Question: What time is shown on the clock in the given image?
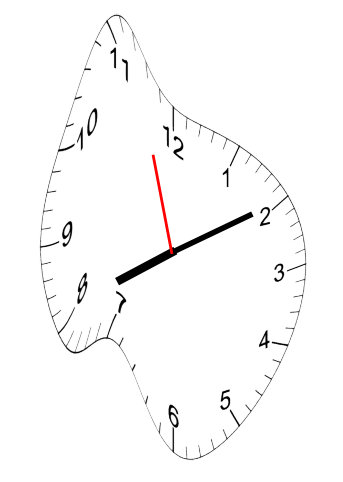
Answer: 08:09:57